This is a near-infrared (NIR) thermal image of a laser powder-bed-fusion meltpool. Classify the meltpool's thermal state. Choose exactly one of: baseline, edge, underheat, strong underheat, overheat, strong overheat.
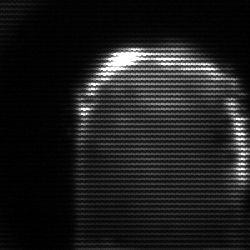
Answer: baseline